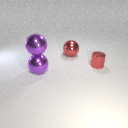
large red metal sphere behind large purple metal sphere